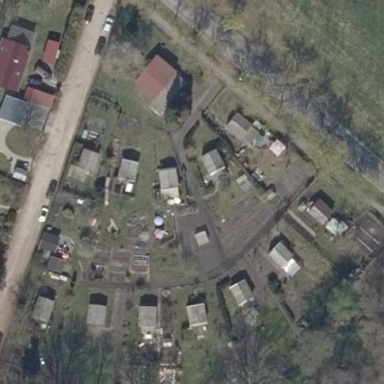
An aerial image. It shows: Allotments area.